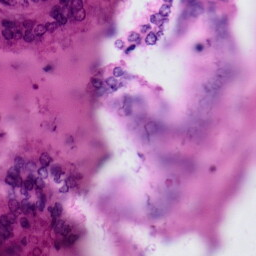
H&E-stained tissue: Prostate